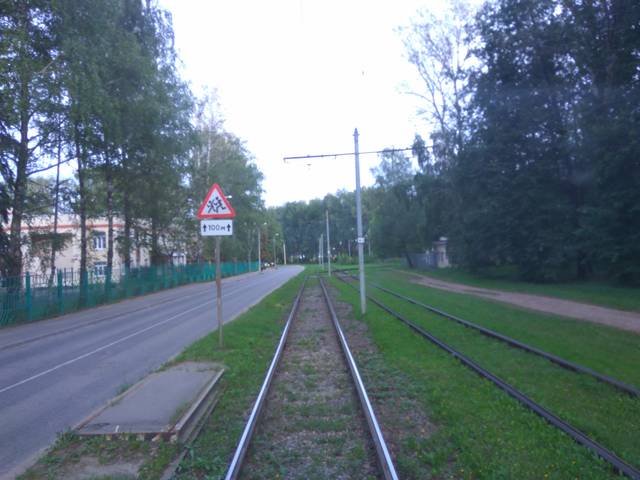
Region: Russia
Coordinates: 55.074, 38.785